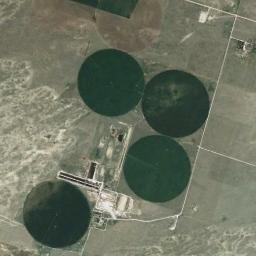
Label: circular_farmland